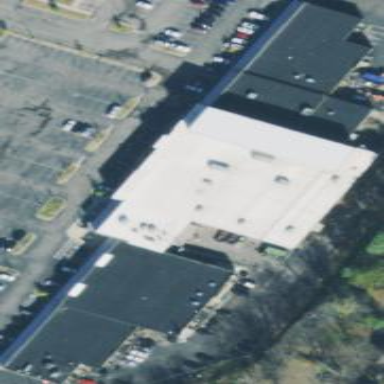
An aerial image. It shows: Retail building.